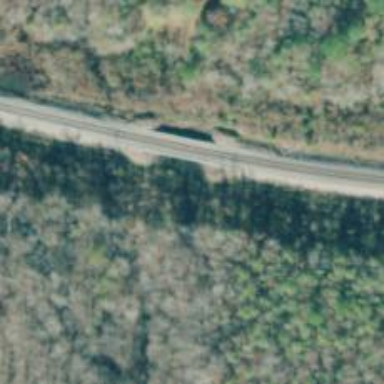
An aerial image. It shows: Bridge over railway line.